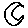
Label: moon